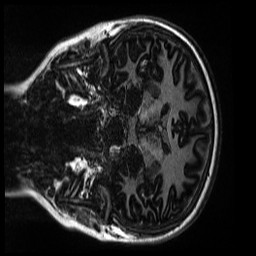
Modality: MP2RAGE
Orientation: coronal
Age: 11
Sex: female
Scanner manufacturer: siemens
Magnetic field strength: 3 T
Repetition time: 4 s
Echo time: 0.00303 s